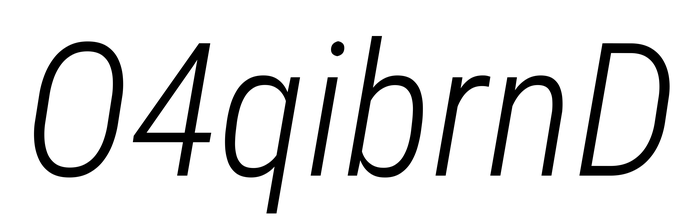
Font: Roboto-Italic_Condensed_Light_Italic